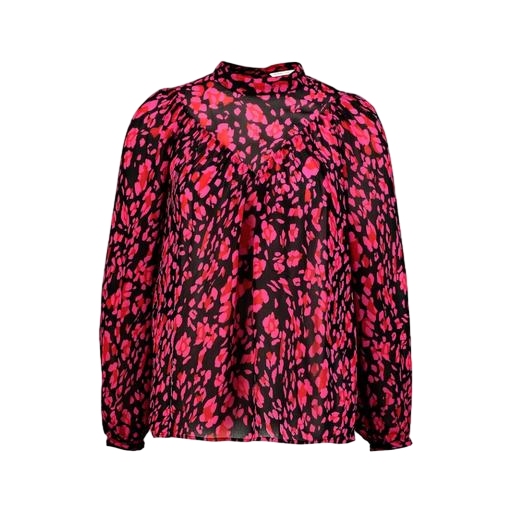
black petite printed mock-neck top only macy, pink floral-print blouse, pink printed pleat-neck top only macy, white background